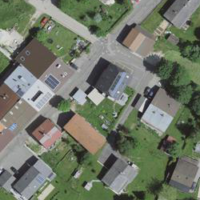
EUNIS habitat code: 55
Species observed at this site:
Cosmos bipinnatus